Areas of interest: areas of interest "Rongcheng Driving School (Jurong Head Office Enrollment Hall)"
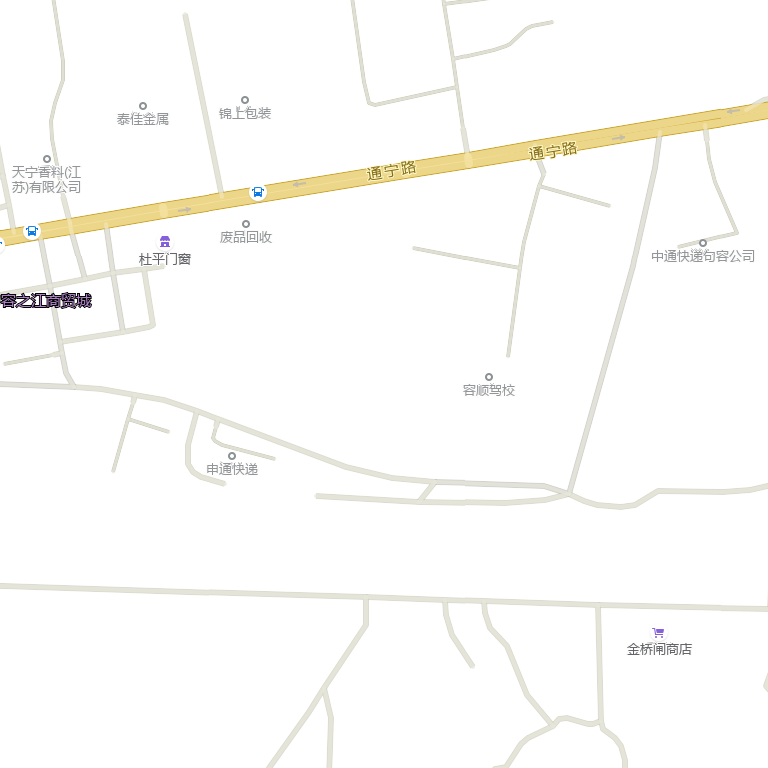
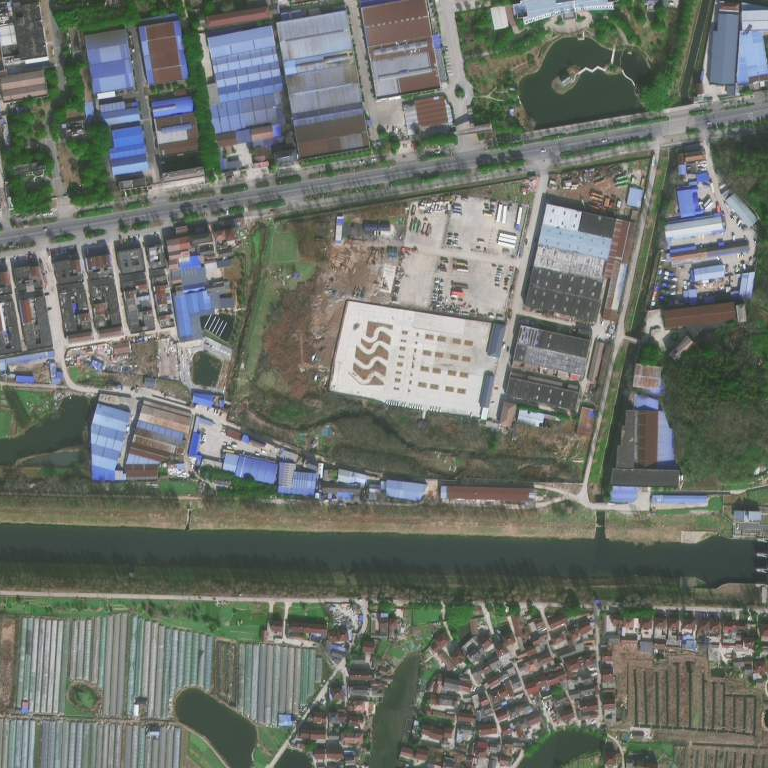